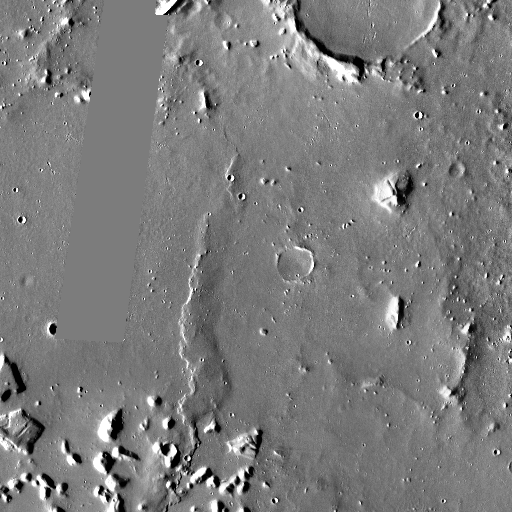
Crater classes present: Background, Other, Buried